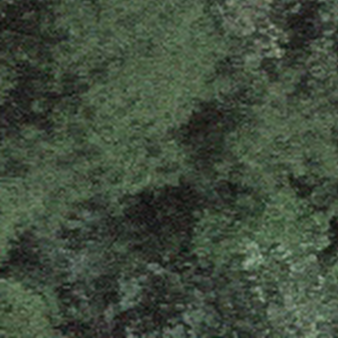
Label: other